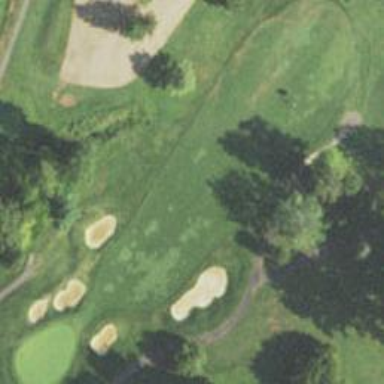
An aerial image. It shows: Golf hole.